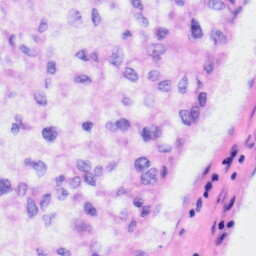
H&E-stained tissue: Liver